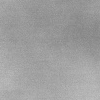
Atmospheric dust classification: dusty